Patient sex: M
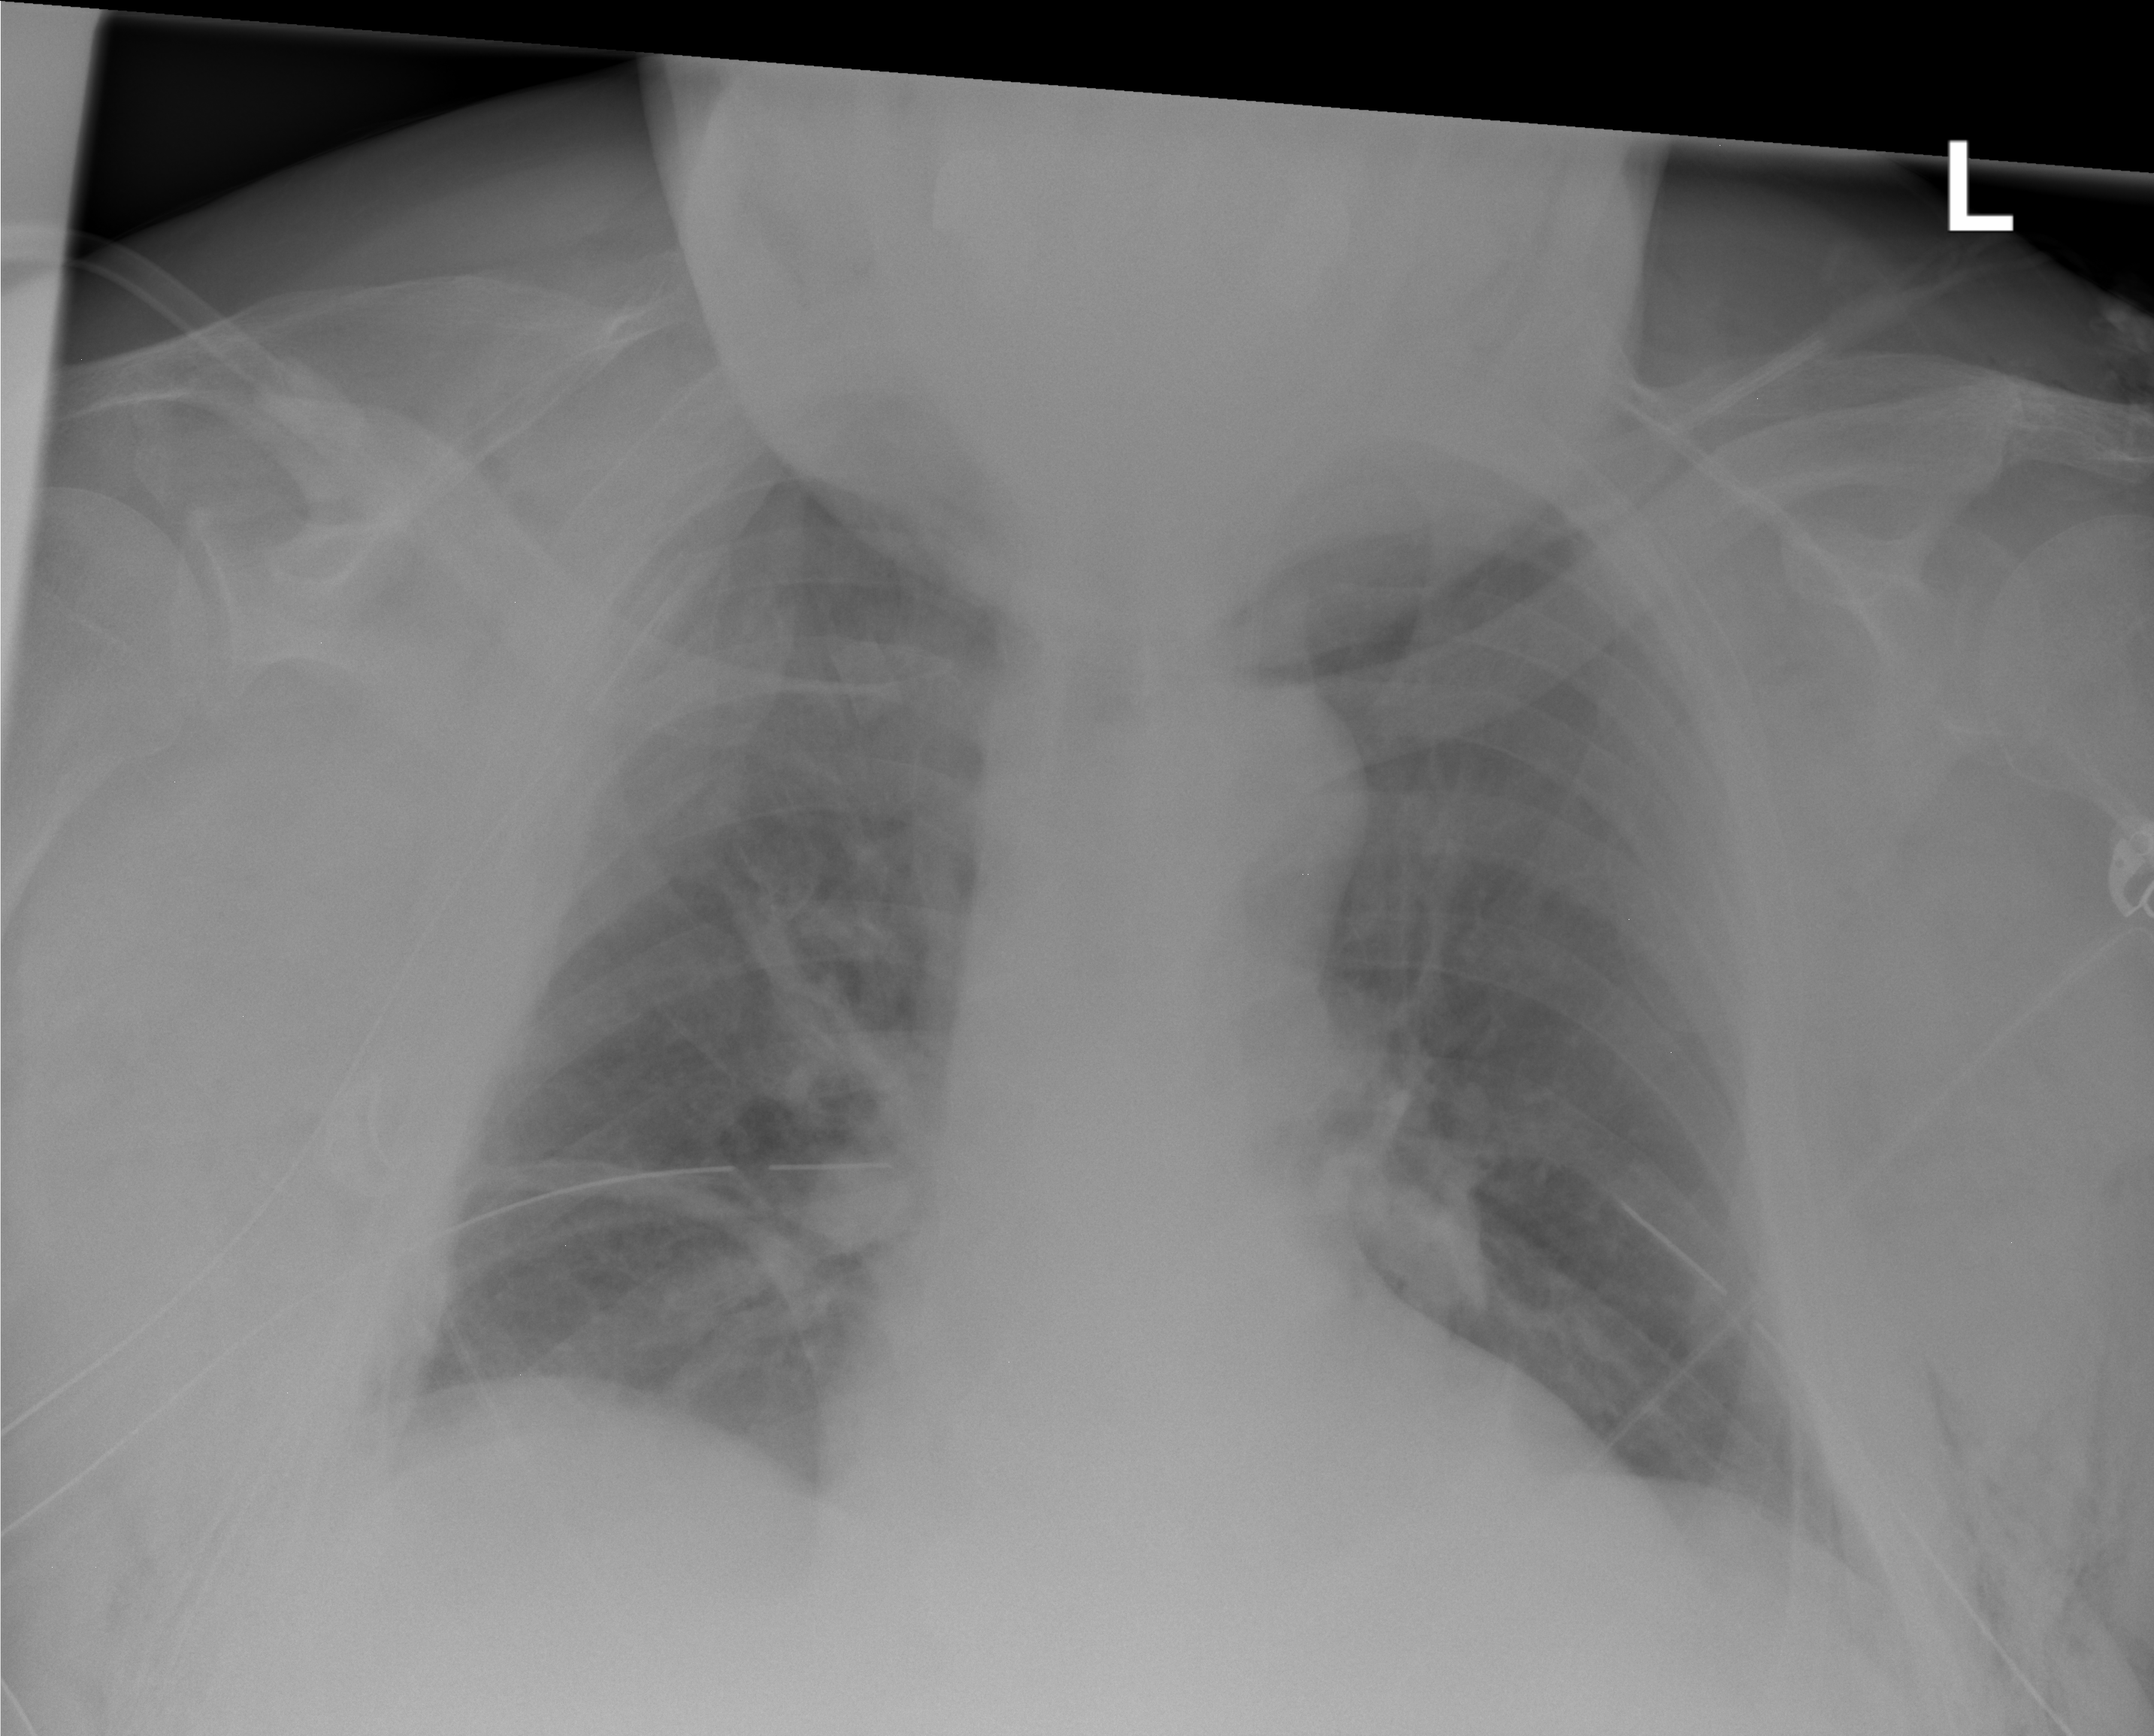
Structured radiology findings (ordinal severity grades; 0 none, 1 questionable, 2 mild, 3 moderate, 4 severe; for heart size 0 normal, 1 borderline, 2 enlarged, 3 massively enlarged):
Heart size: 1
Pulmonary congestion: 2
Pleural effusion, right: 2
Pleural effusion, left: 0
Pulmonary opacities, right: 0
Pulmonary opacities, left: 0
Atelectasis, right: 2
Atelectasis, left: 0